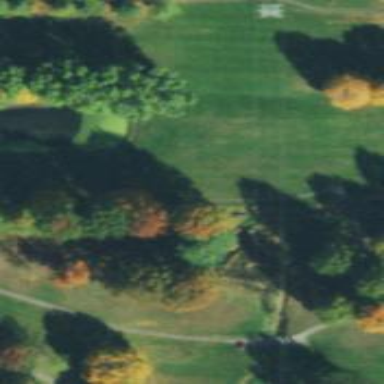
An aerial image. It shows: View of golf hole.